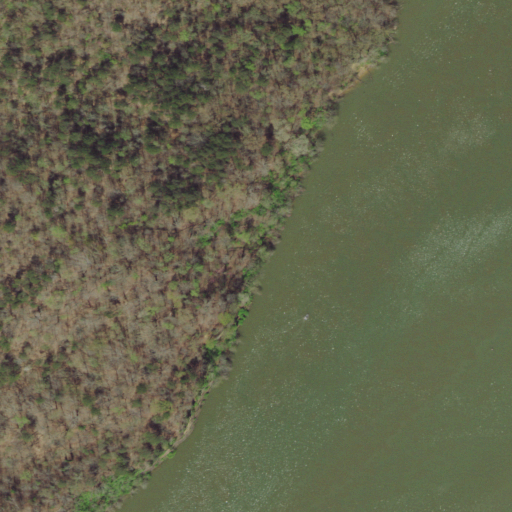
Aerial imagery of cliff(s) in Tennessee named Wright Bluff containing deciduous forest, open water, mixed forest, evergreen forest, and grassland